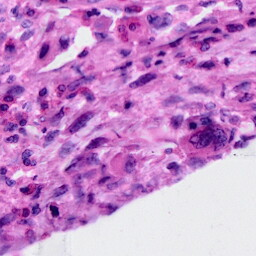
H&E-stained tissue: Cervix